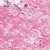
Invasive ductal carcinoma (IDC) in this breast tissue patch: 0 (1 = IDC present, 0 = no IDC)